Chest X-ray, PA view. Patient: 49 years old, sex F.
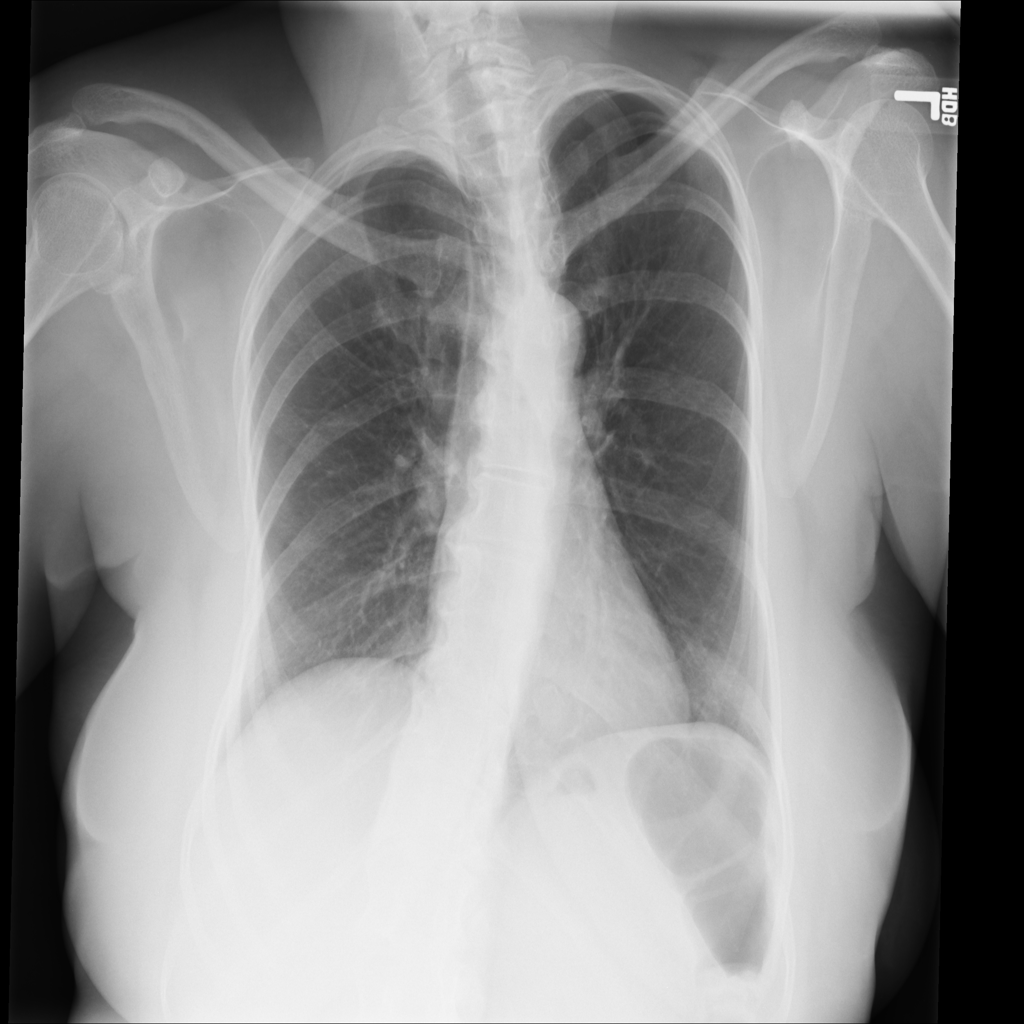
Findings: No Finding